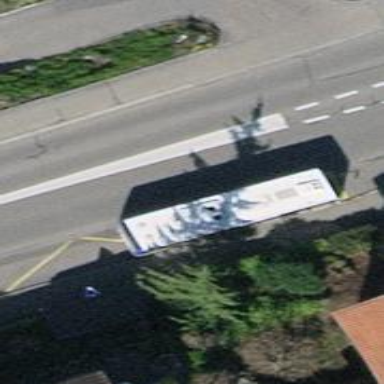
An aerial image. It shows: Bus stop with platform for public transport.